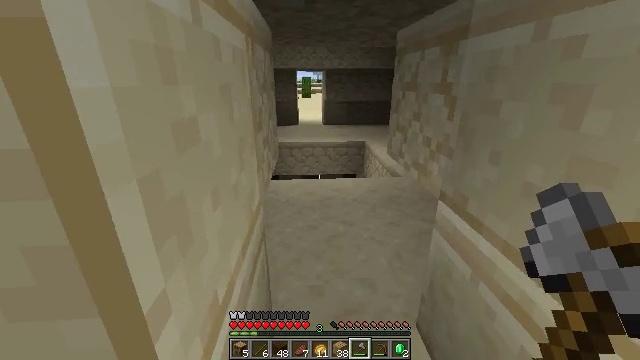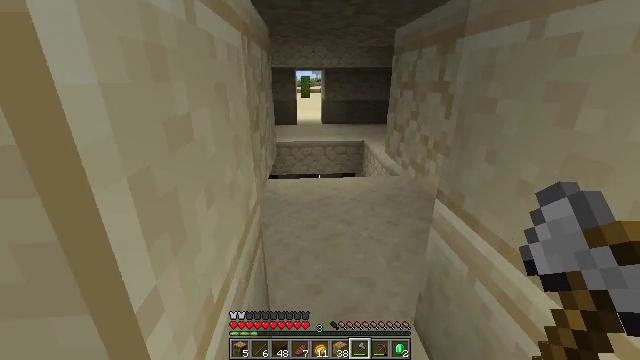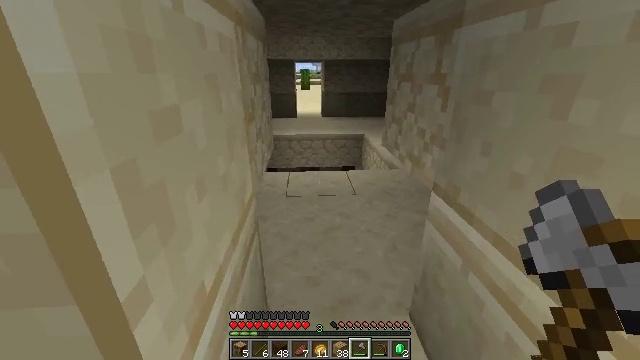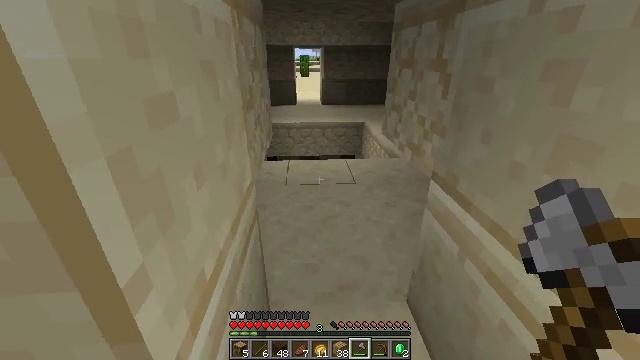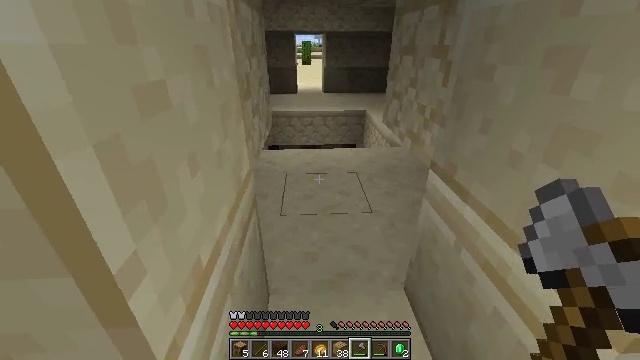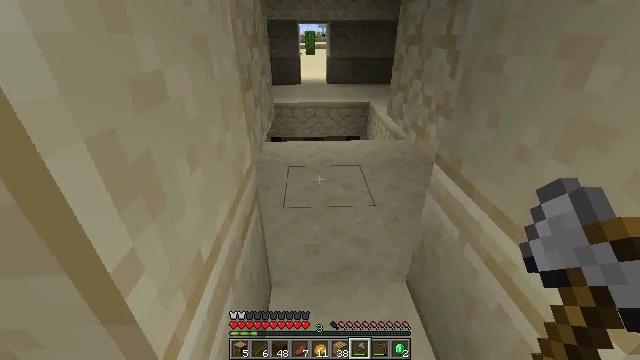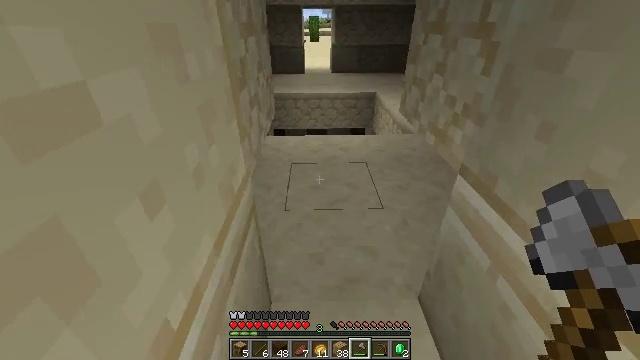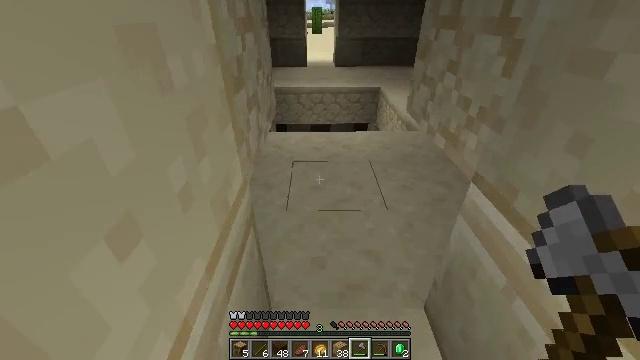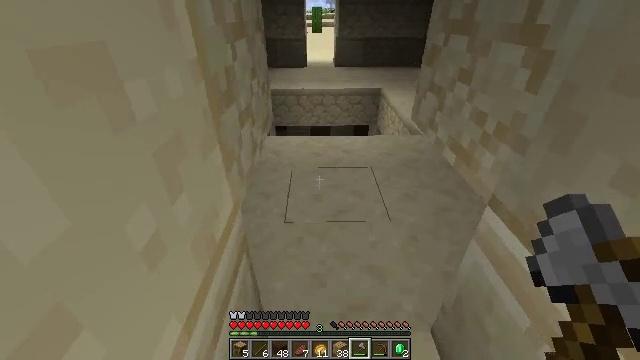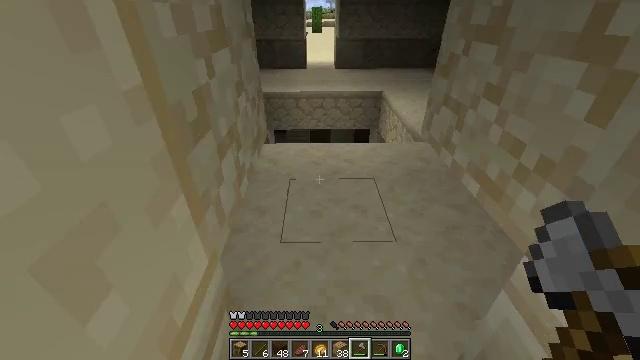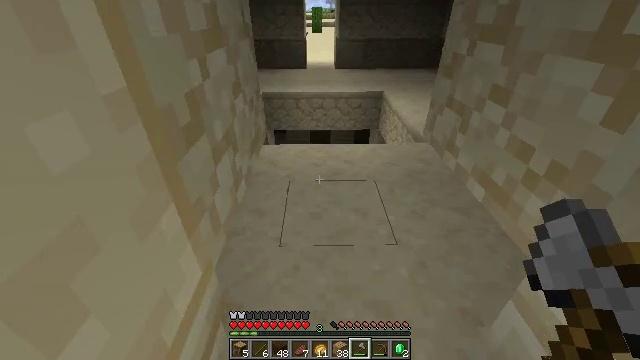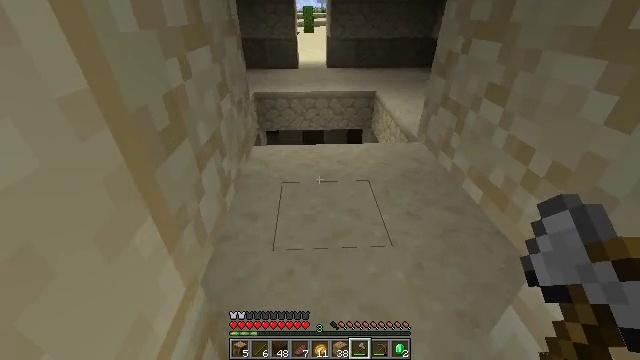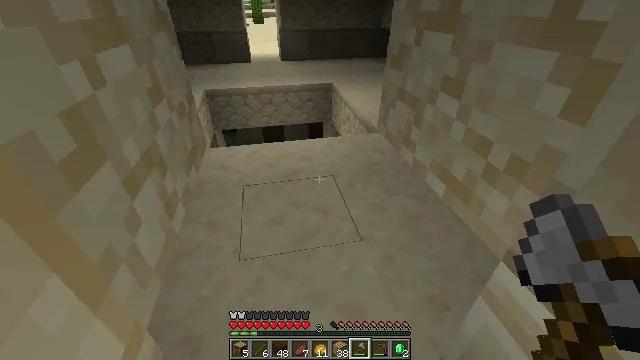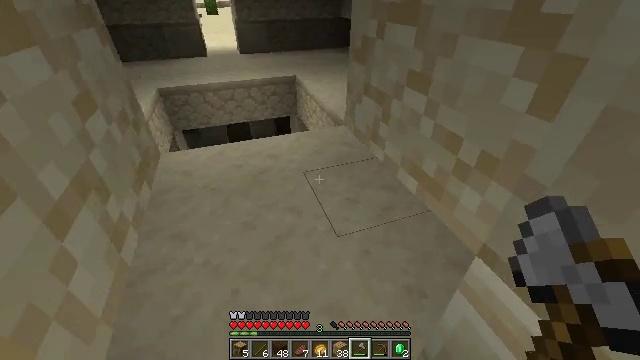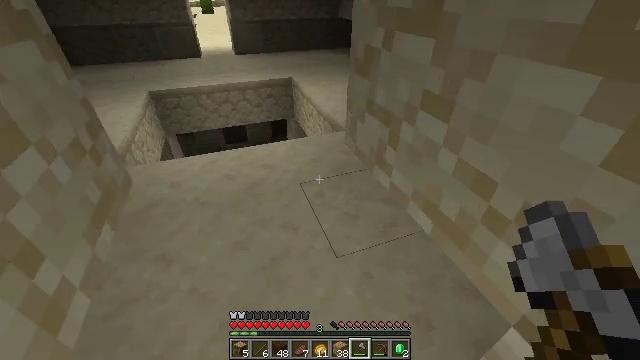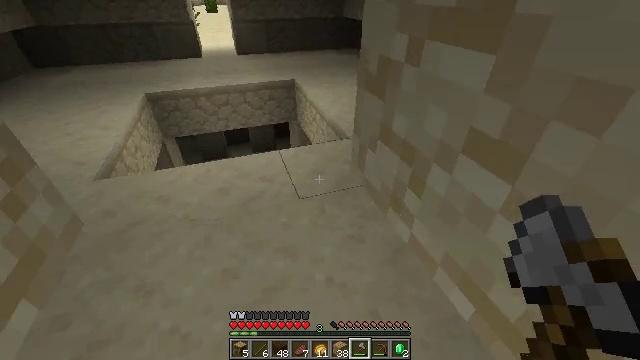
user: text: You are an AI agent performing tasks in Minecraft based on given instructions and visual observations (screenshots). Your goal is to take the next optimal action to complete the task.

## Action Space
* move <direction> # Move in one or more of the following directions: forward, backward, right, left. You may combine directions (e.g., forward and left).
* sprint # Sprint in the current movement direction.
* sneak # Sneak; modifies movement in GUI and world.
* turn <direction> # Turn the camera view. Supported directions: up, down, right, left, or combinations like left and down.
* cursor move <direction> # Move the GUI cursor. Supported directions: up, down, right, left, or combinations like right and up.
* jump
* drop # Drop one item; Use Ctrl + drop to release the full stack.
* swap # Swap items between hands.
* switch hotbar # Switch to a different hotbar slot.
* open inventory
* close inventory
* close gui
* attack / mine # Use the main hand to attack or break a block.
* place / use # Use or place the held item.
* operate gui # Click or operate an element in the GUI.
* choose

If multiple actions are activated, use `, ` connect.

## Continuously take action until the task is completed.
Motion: motion action
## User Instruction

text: Gather sandstone from the desert.
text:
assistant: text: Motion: move forward
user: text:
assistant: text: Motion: move forward, turn down
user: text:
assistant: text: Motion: move forward, turn down
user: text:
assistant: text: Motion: move forward, turn down
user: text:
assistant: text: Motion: move forward, turn down
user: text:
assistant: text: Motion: move forward, turn down
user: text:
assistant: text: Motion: move forward, turn down
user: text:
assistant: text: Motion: move forward
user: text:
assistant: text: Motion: no_op
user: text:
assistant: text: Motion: no_op
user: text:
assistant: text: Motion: turn right
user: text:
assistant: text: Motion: move forward, turn right and down
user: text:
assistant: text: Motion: move forward, turn right and down
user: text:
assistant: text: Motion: move forward
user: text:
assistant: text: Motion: move forward
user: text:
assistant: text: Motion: move forward, turn left
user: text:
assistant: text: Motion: move forward, turn left and down
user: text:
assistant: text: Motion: move forward, turn left and down
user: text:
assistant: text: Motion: move forward, turn left and down
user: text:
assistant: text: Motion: move forward, turn left and down
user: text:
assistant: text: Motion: move forward, turn left and down
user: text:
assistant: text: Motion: move forward, turn left and down
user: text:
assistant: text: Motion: turn left and down
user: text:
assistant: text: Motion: turn down
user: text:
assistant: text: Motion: no_op
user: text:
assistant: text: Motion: no_op
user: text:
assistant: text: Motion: no_op
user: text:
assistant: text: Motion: no_op
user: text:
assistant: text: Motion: turn down
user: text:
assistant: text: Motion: turn down